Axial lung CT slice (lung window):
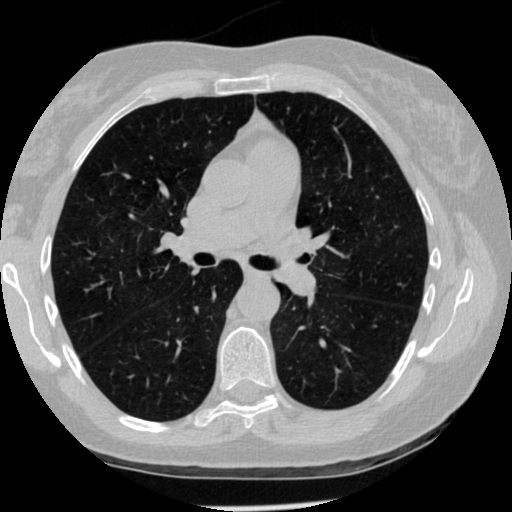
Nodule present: no